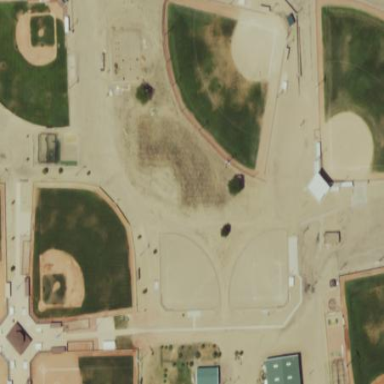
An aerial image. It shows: Baseball pitch for leisure and sports activities.